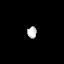
Tissue: prostate
Cell type: T cells
Senescence score: 0.7071
Nuclear area (px): 106
Mean DAPI intensity: 193.358